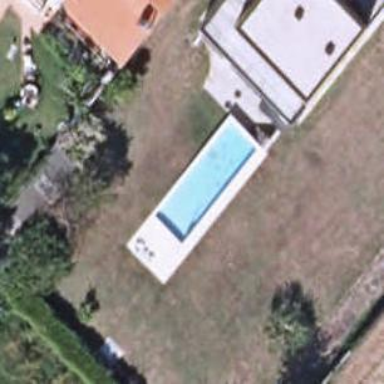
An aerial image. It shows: Swimming pool located in leisure land.